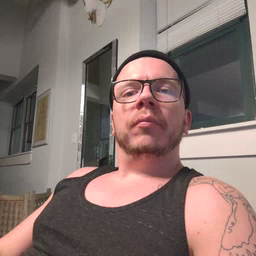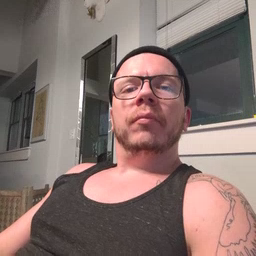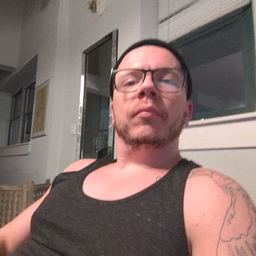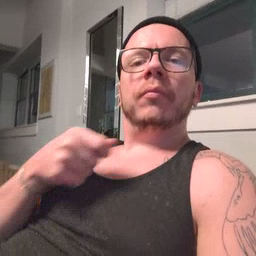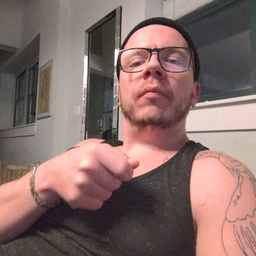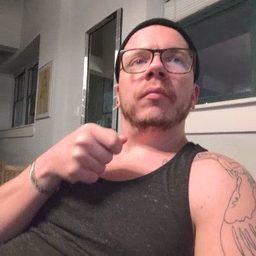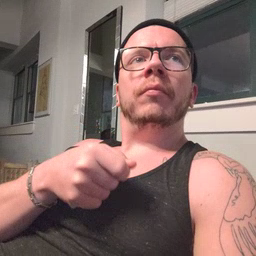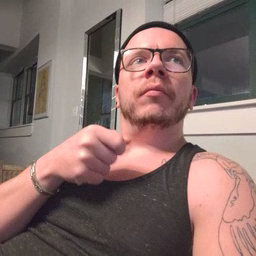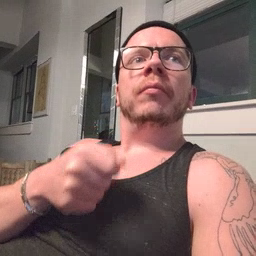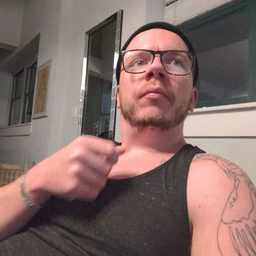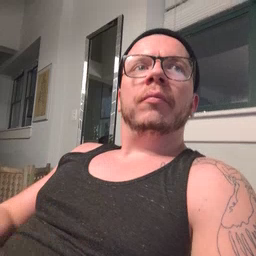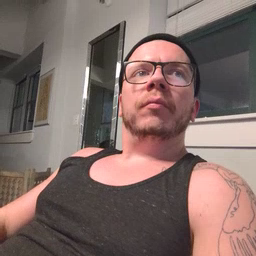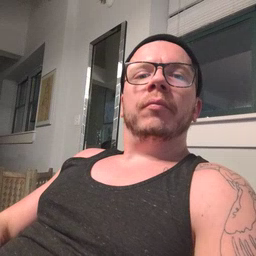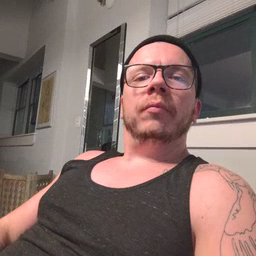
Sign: vacuum